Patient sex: F
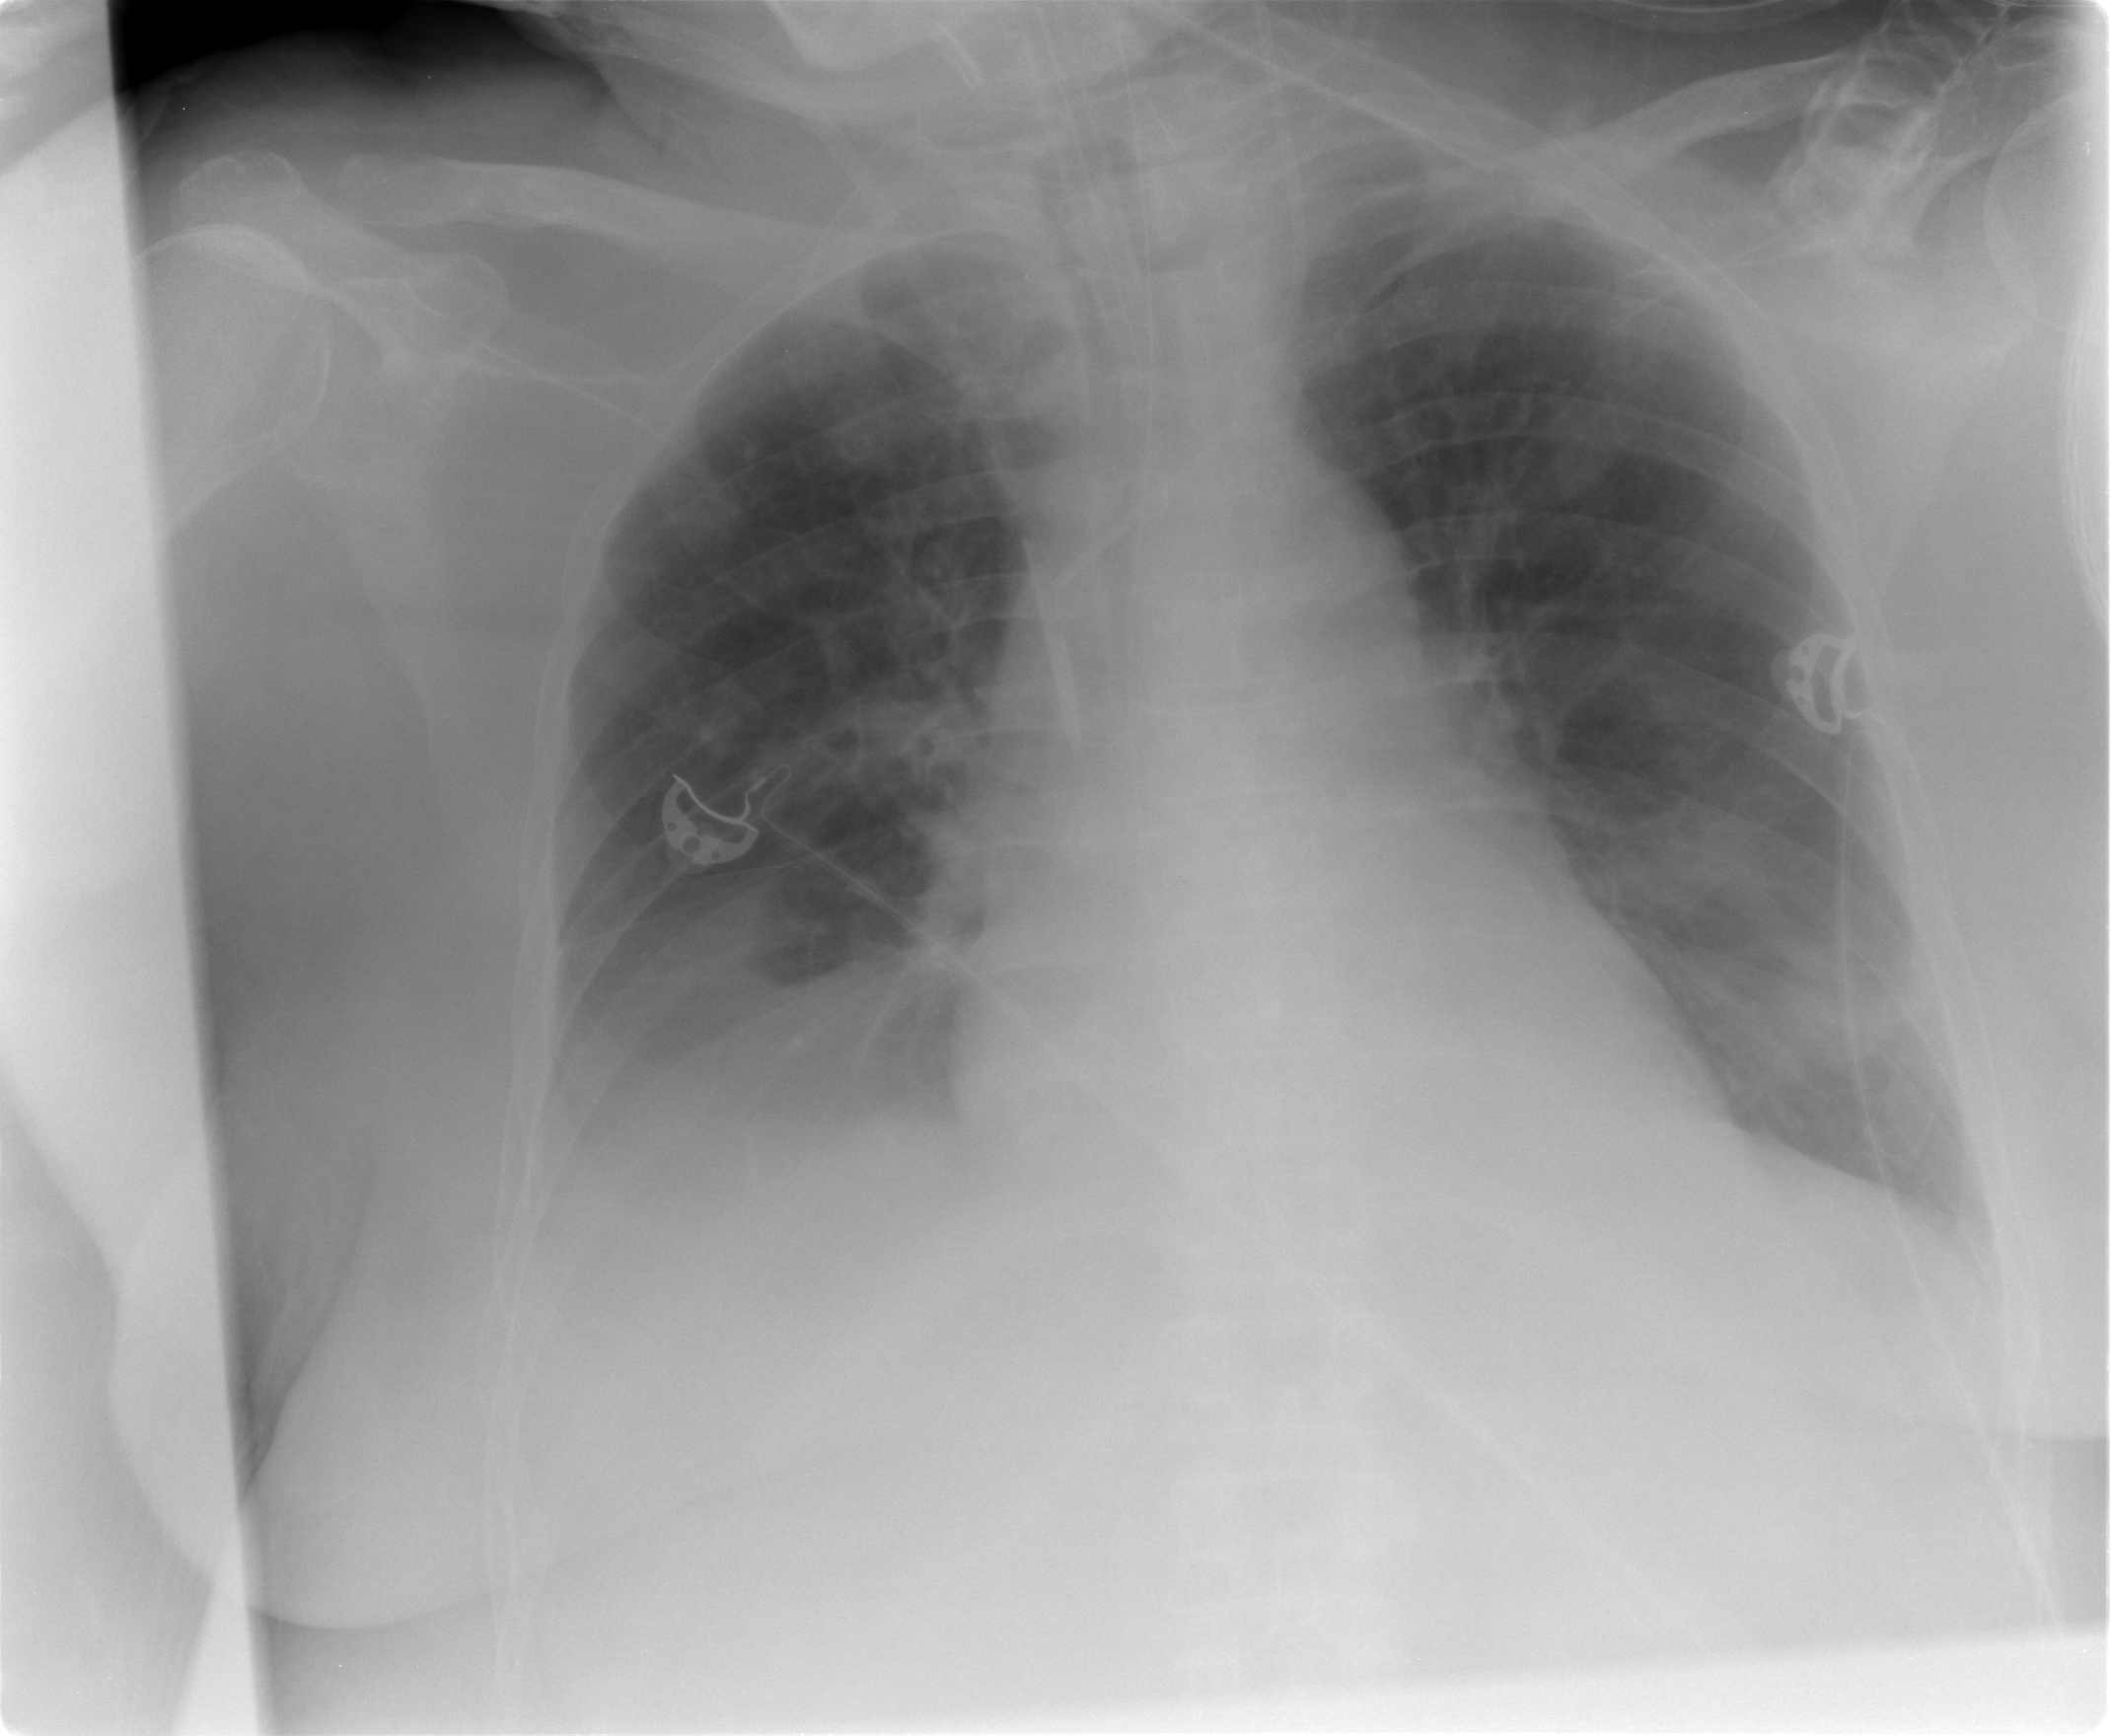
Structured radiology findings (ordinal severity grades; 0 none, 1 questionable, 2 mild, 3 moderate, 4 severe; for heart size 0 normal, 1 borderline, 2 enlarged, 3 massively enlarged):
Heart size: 0
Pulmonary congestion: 0
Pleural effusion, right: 2
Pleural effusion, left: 0
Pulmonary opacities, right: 0
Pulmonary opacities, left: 0
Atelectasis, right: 2
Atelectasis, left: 2